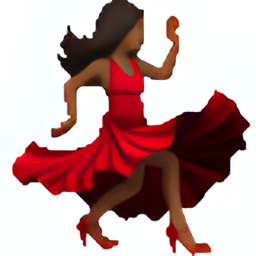
Name: dancer
Emoji: 💃🏾
Group: People & Body
Sub-group: person-activity